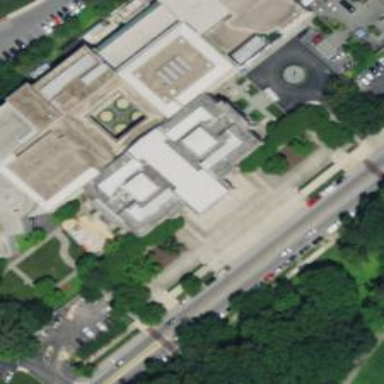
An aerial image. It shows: Museum with metal roof. The building has linen-colored exterior and roof in gainsboro color.